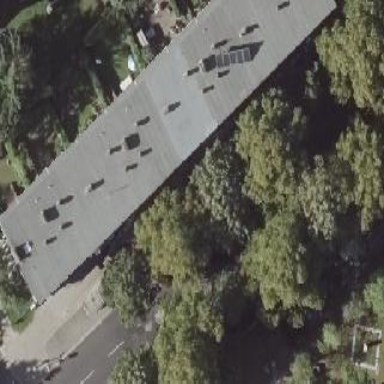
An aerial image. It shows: Flat-roofed apartment building.